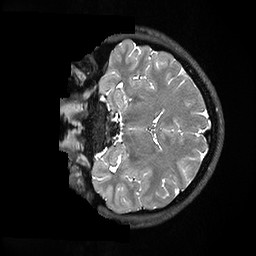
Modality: T2w
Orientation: coronal
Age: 22
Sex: male
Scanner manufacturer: ge
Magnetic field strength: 3 T
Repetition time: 3.202 s
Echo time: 0.06703 s